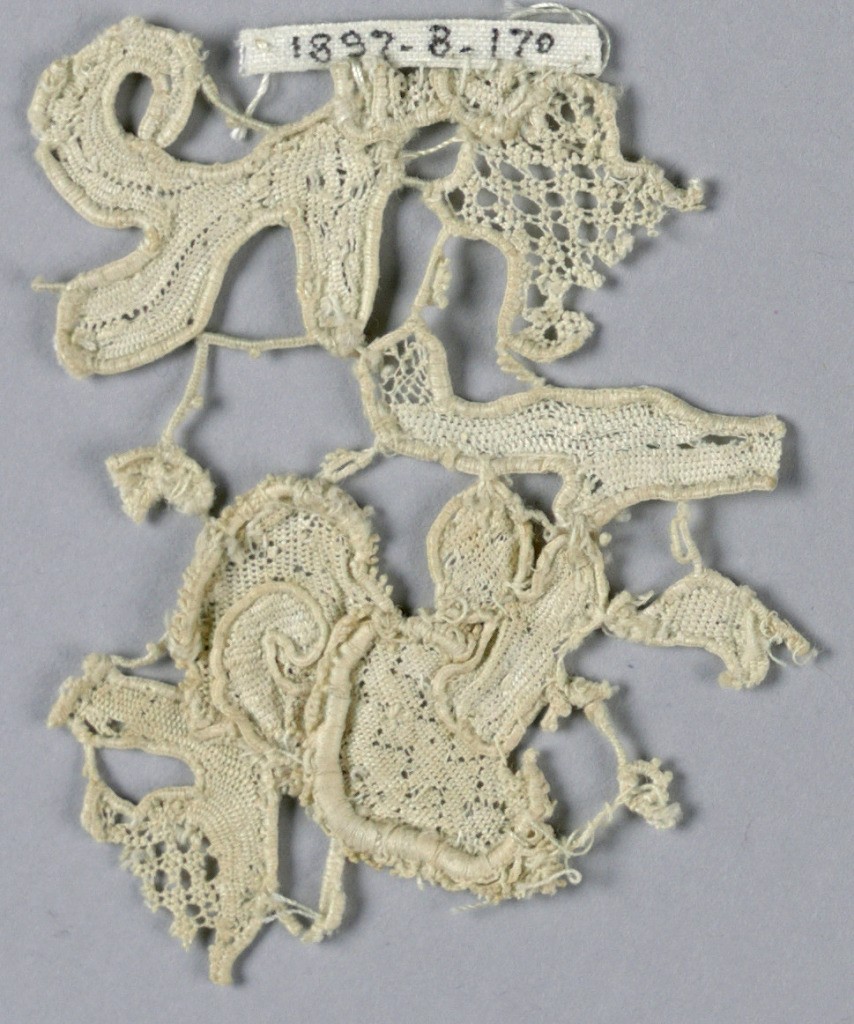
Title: Fragment
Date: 17th century
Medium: linen Technique: needle lace
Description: Fragment of raised lace in a pattern of flower and leaves with small areas of surrounding design. Openwork and pin pricks. Flower has a picot edge.